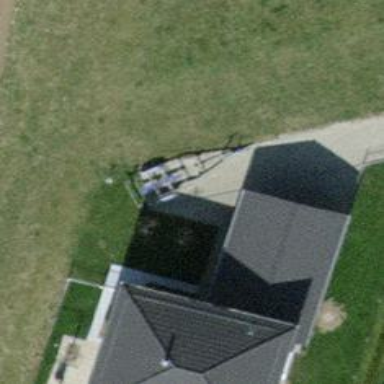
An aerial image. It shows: Garage.